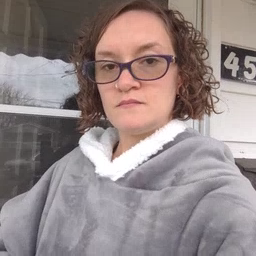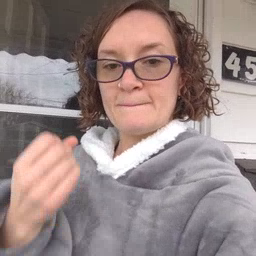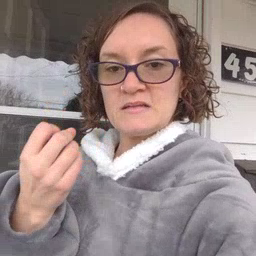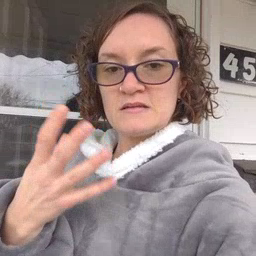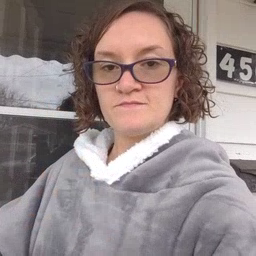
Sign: many